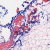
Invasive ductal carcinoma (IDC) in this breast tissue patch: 0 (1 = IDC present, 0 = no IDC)